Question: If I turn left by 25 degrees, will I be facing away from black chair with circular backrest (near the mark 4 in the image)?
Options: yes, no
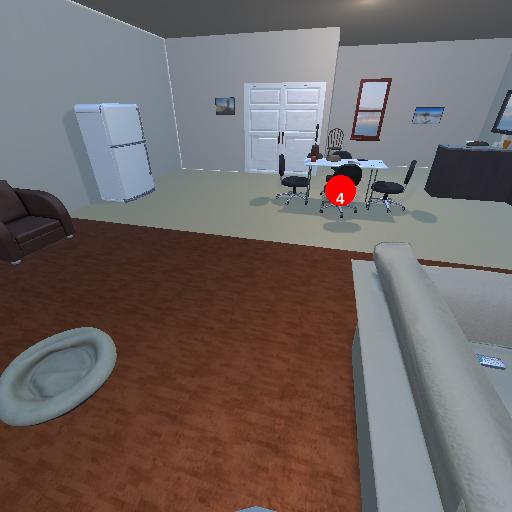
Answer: yes